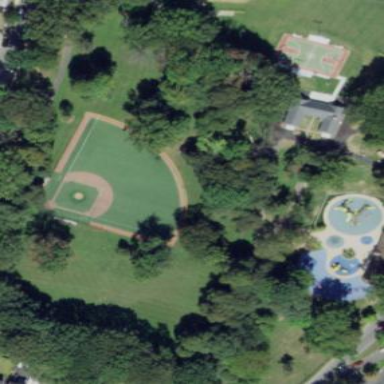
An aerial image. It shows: Baseball pitch for leisure land.